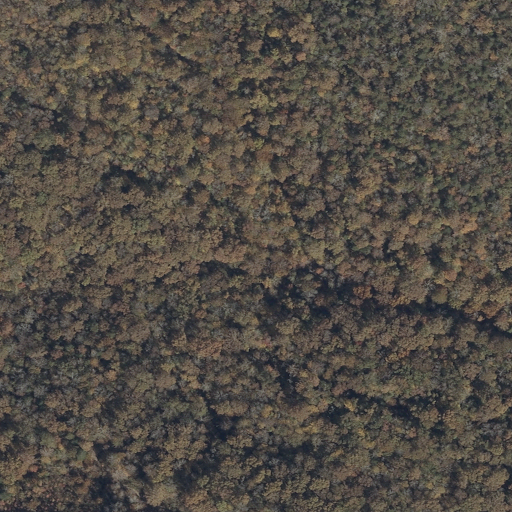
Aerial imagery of valley in Alabama named Money Hollow containing deciduous forest and mixed forest